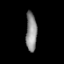
Tissue: prostate
Cell type: Myeloid cells
Senescence score: 0.8203
Nuclear area (px): 416
Mean DAPI intensity: 141.882